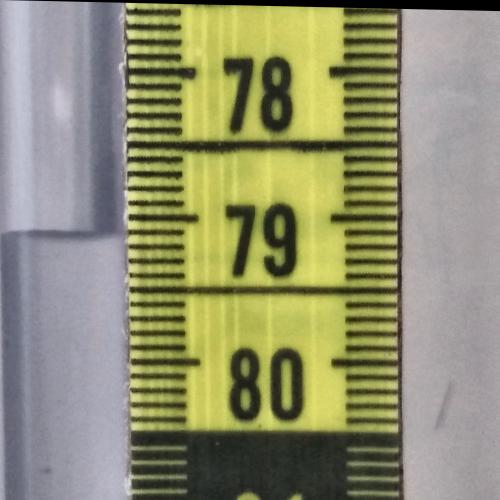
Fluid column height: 79.1 cm